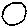
Label: circle